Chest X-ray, AP view. Patient: 52 years old, sex M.
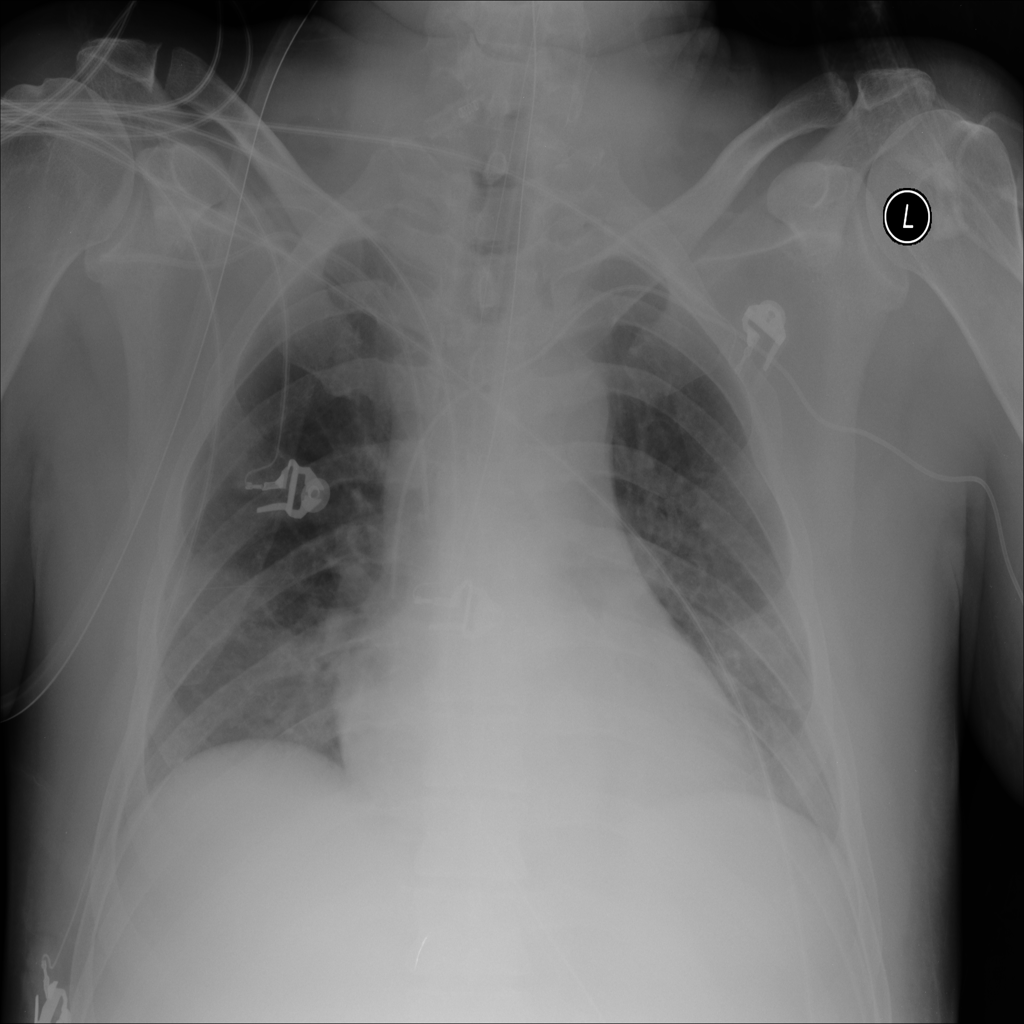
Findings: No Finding